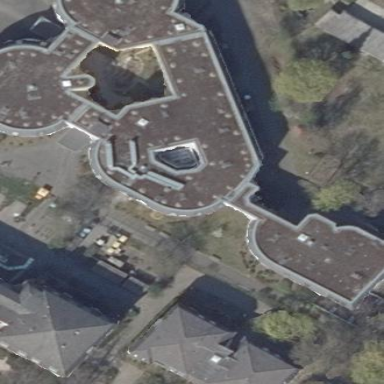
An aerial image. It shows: Nursing home building.